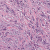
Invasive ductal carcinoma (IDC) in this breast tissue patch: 1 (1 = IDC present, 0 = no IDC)